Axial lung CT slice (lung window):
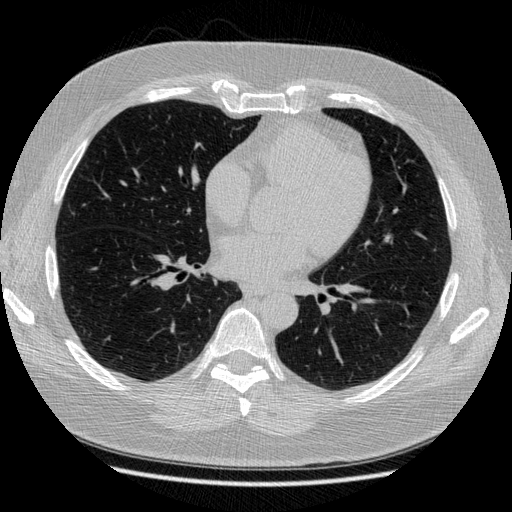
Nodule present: no